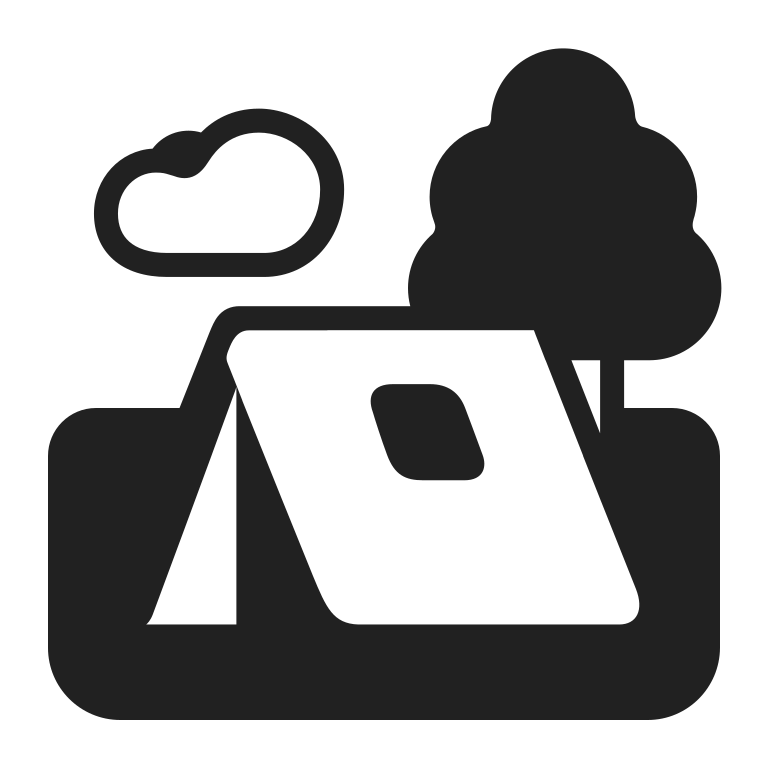
camping high contrast